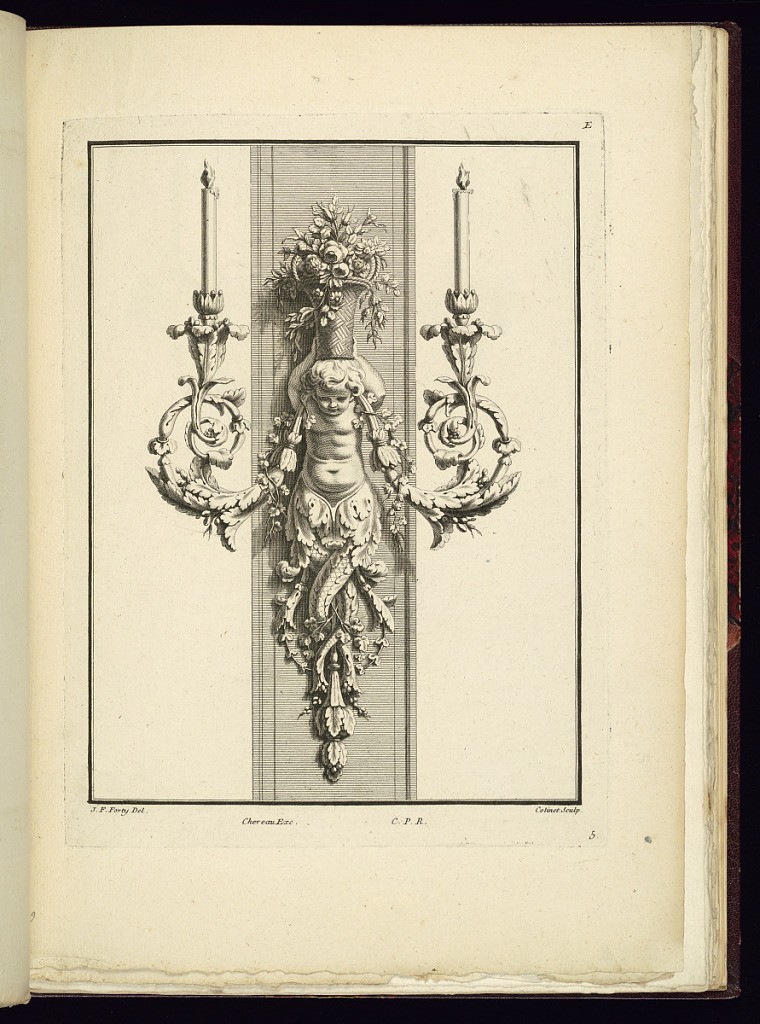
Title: Wall Sconce Design
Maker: Jean François Forty, active 1775 – 1790
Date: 1775–94
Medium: Etching and engraving on paper
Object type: Print
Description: Design for a two-light wall sconce incorporating a putto with a basket of flowers on his head, and scaly scrolling leaves for legs, foliate branches, grapes, scrolling acanthus leaves, and rosettes. The plate is signed and numbered.